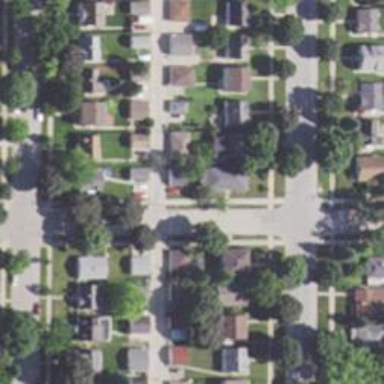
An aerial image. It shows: Alley classified as service road.